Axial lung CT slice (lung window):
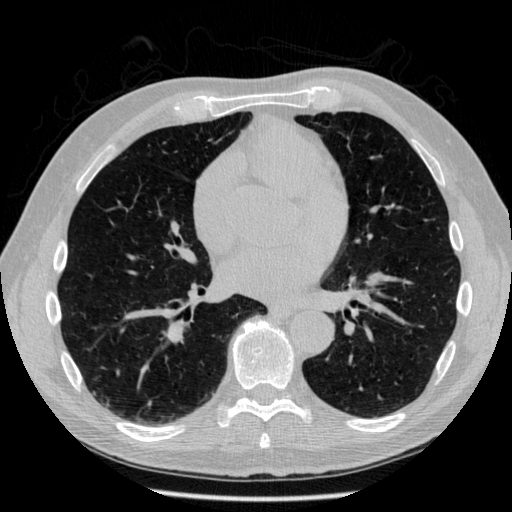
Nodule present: no